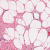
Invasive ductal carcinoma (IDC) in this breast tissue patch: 0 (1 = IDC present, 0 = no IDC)